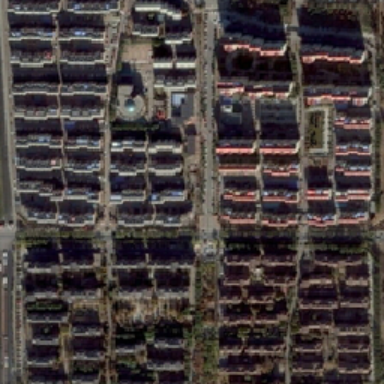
Some big roads go through the residential area .